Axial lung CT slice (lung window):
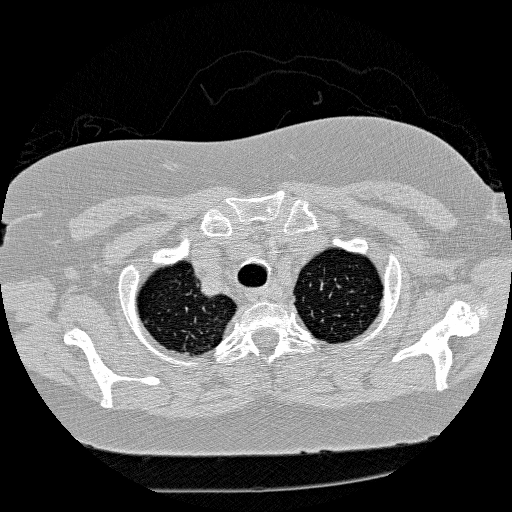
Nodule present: no